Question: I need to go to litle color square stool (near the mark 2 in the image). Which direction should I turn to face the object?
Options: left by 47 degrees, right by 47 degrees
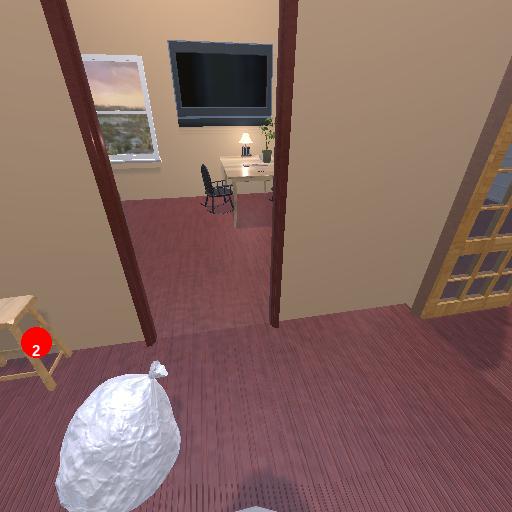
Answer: left by 47 degrees